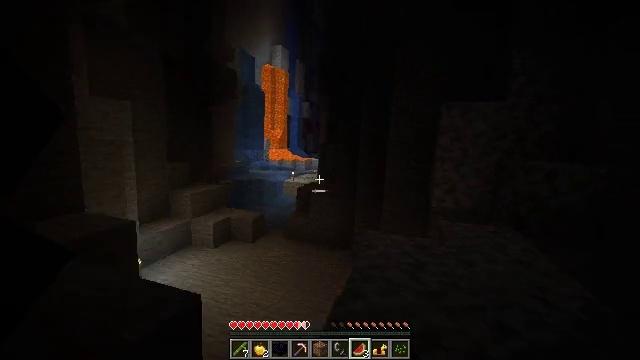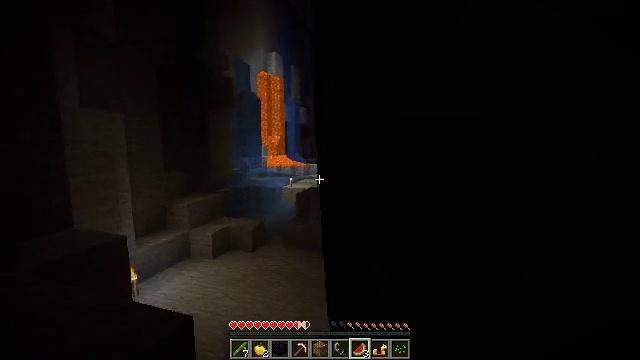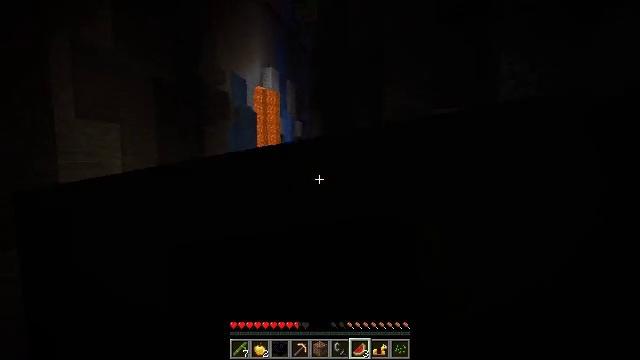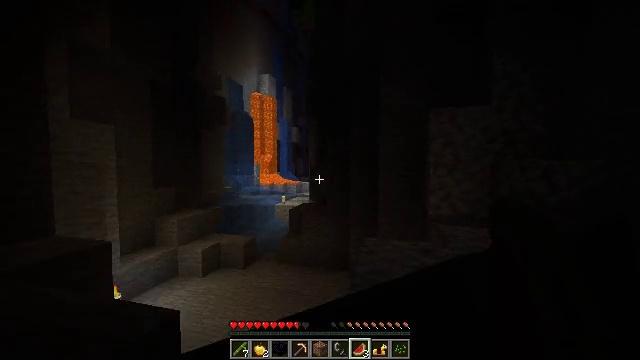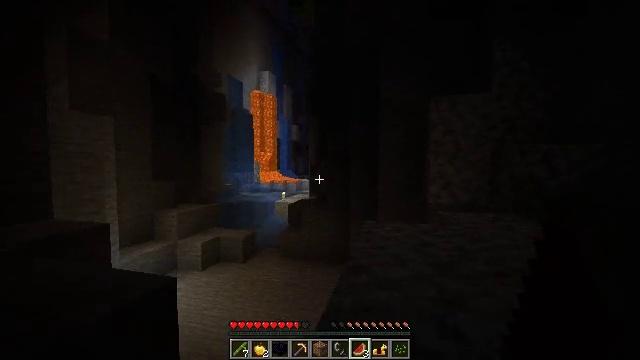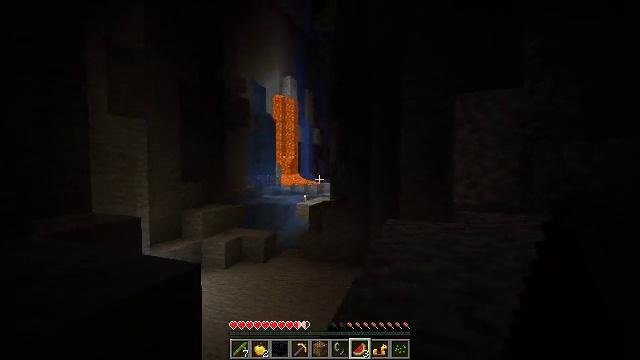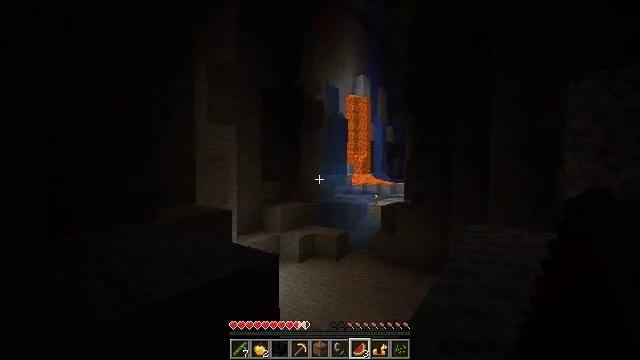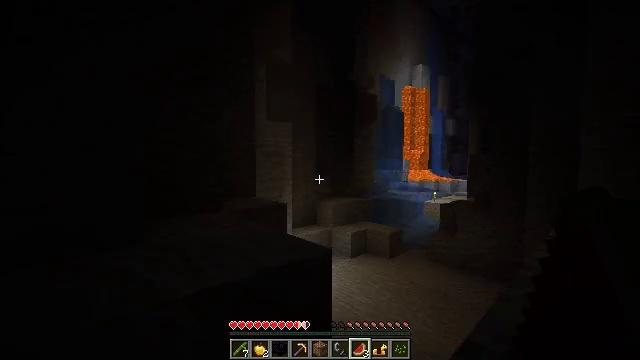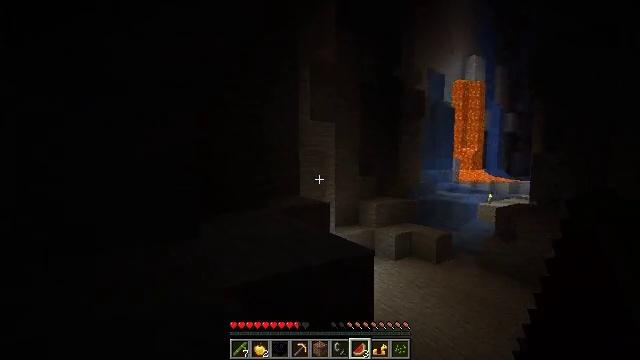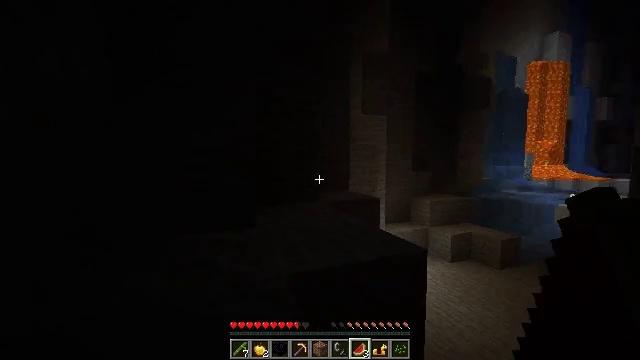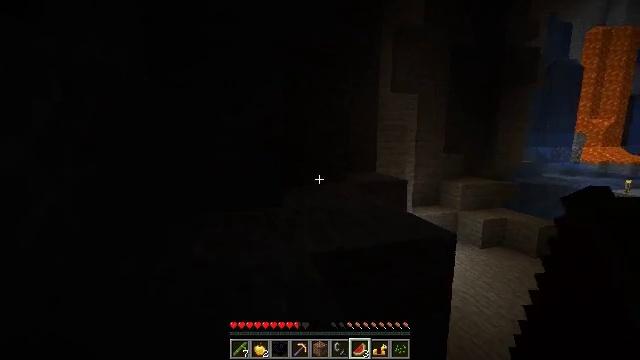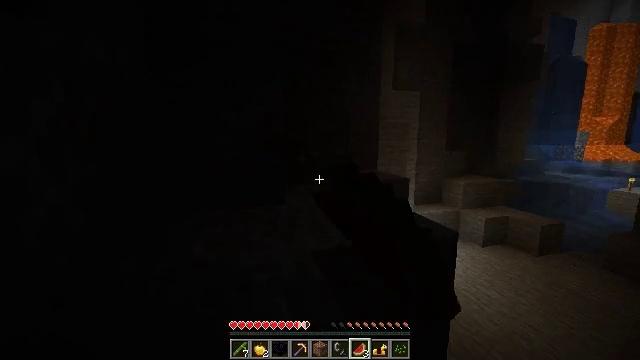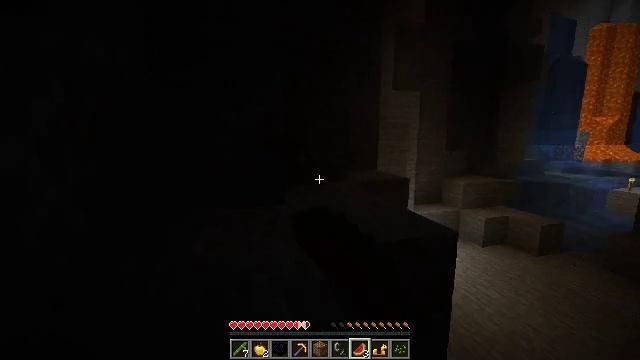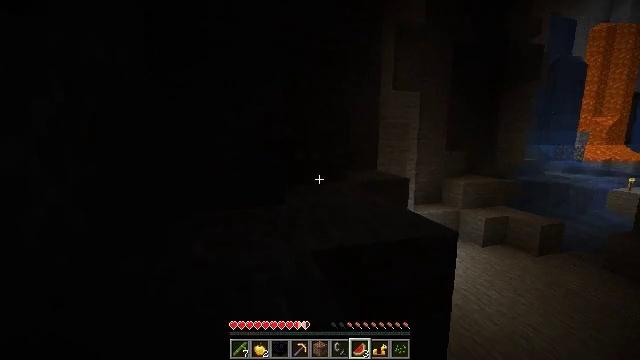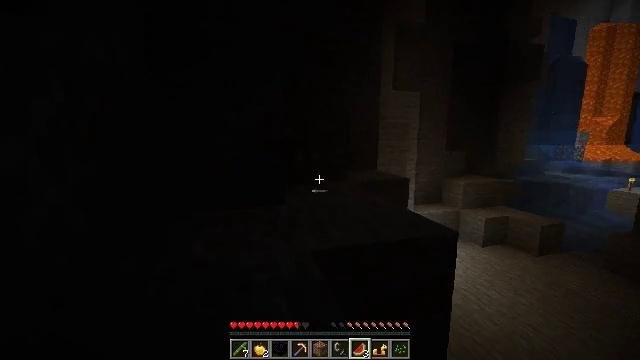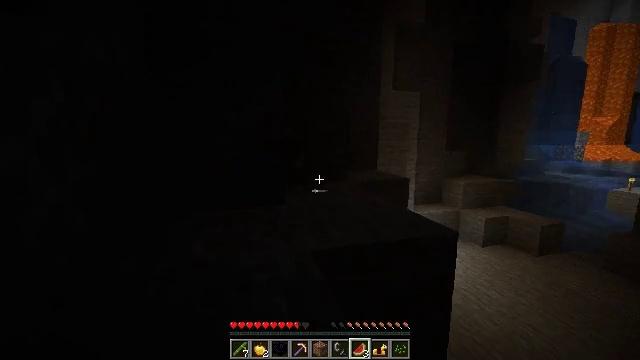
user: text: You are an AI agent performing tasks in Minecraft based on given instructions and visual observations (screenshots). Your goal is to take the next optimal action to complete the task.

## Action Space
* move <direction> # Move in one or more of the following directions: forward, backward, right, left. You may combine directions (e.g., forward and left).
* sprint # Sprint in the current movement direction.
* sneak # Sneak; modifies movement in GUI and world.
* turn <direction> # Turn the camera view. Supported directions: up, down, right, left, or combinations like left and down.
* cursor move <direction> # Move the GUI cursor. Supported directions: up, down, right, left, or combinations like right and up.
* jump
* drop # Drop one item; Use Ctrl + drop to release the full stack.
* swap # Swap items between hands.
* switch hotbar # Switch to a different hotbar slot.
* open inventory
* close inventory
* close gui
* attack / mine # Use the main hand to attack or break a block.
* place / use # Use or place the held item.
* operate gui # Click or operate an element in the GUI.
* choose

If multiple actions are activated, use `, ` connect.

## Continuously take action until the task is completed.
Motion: motion action
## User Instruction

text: Break the diorite block.
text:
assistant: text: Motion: turn up, attack / mine
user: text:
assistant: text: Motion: turn up
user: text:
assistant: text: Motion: turn up
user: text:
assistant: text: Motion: no_op
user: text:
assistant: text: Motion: turn left
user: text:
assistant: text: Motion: turn left
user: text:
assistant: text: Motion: turn left and down
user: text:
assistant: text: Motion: turn left
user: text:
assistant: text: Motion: turn left and down
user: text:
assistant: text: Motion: turn left and down, attack / mine
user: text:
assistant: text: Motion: attack / mine
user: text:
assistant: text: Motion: attack / mine
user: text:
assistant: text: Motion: attack / mine
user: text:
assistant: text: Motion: no_op
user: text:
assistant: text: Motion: no_op
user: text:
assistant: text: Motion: no_op
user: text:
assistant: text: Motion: turn left and down
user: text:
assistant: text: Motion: move back, turn left and down
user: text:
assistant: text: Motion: move back, turn left and down
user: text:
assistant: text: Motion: move back and move left, turn up
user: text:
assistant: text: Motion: move back and move left
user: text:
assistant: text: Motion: move back and move left
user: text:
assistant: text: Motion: move back and move left
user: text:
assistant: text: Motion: move back and move left, attack / mine
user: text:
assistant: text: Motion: move back and move left, attack / mine
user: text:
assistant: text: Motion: move back and move left, attack / mine
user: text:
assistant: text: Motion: move back and move left, turn right
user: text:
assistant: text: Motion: move back and move left, turn right
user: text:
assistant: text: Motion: move back and move left, turn right
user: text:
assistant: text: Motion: move back and move left, turn right, attack / mine